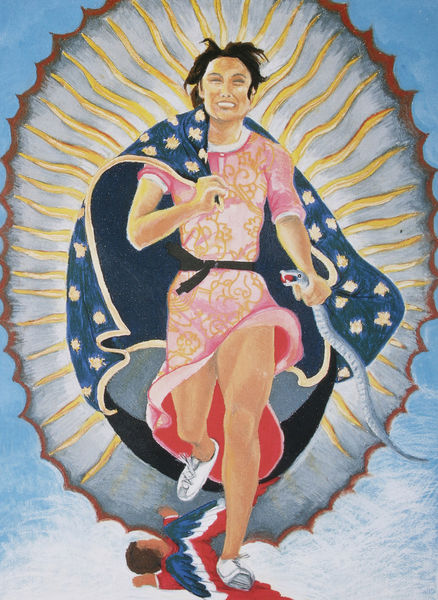
Titel: Die Künstlerin als Jungfrau von Guadalupe
Künstler: Yolanda Lopez
Institution: Privatsammlung
Schlagwörter: blau, flügel, himmel, mann, schatten, umhang, wolken, gelb, mädchen, blumen, braun, frau, grau, kleid, schwarz, gürtel, rot, tuch, muster, symbolismus, mensch, gold, haare, mantel, rosa, oval, engel, beine, japan, schuhe, fahne, modern, sport, läufer, japanisch, strahlen, asien, sterne, comic, lauf, schlange, sieg, china, christus, jesus, jesus christus, sündenfall, christlich, olympia, muschel, sünde, sieger, aureole, mandorla, japaner, turnschuhe, tibet, mange